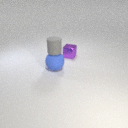
large blue rubber sphere below small gray rubber cylinder